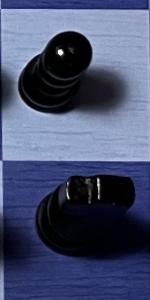
Label: Knight_Black